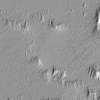
Atmospheric dust classification: not_dusty